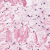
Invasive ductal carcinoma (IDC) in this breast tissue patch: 0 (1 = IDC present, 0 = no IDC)